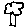
Label: tree